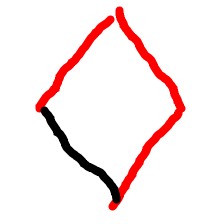
Shape: rhombus